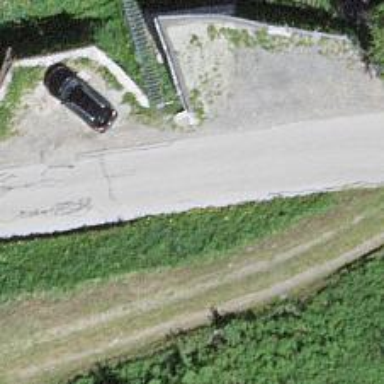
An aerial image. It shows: Metal steps on the road.